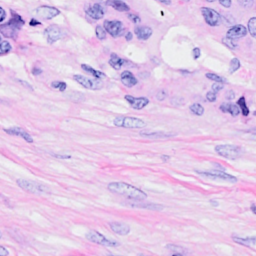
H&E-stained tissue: Breast